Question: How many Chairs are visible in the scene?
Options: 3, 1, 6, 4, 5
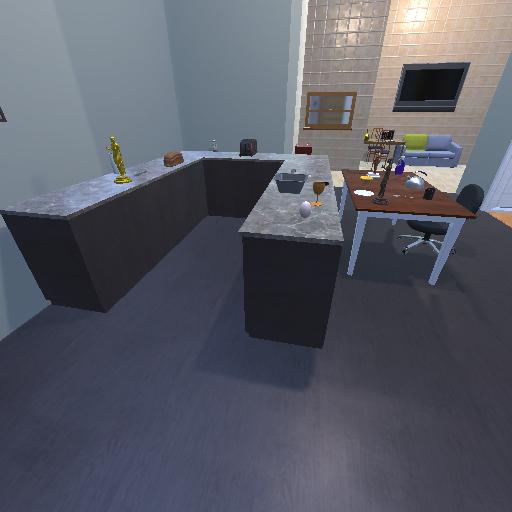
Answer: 3